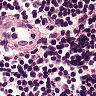
Metastatic tissue present: no